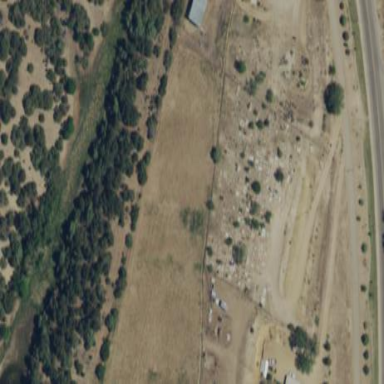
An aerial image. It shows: Cemetery.